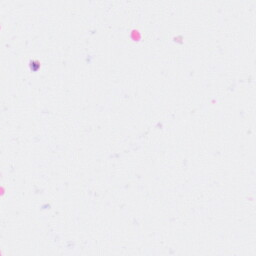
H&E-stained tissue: Kidney